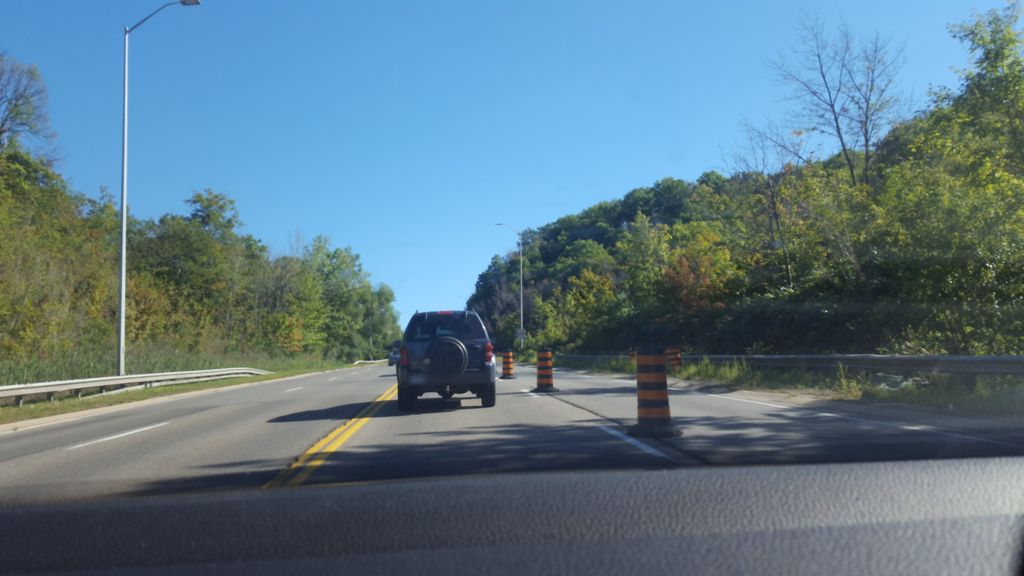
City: hamilton